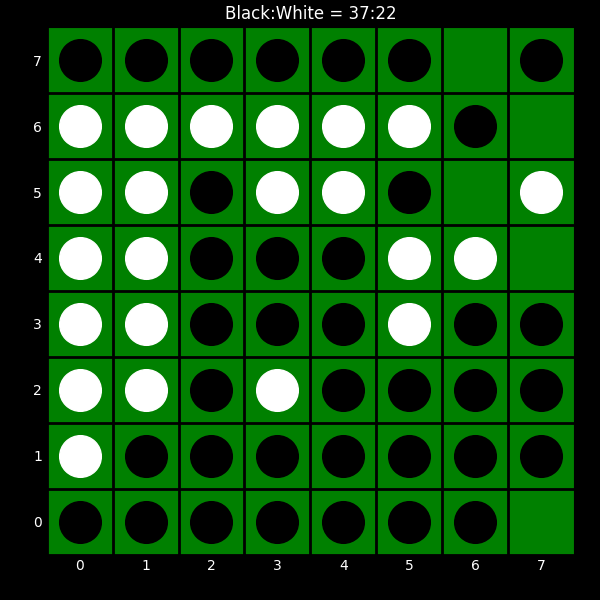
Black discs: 37
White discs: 22